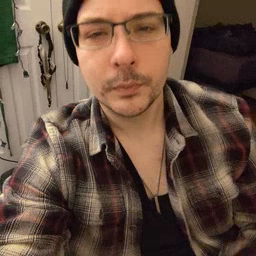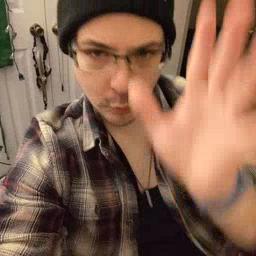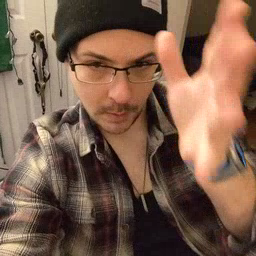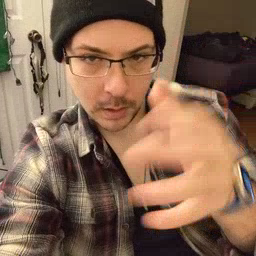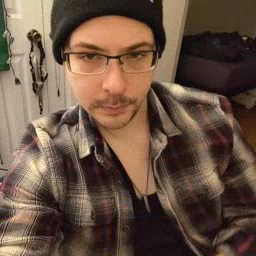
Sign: grandpa